Field crop: maize
Growth stage: 2
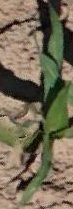
Species: maize